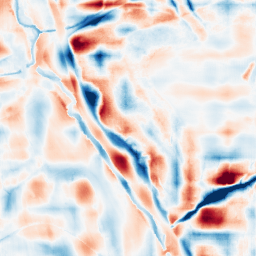
Category: wavelet
Decomposition family: wavelet_reverse_biorthogonal
Decomposition parameters: wavelet: rbio5.5
level: 5
Upsampling method: fft_zeropad
Upsampling parameters: scale: 2
Upsampling scale: 2